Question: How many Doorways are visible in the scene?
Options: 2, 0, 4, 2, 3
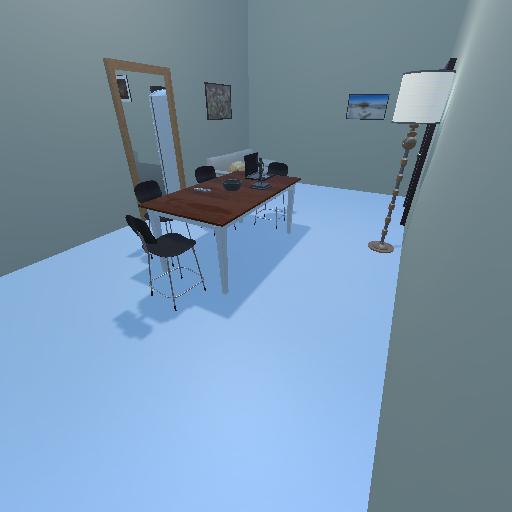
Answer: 2